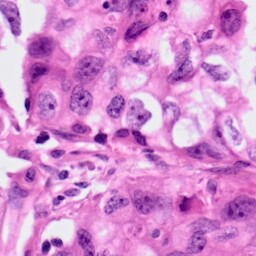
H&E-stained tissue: Lung